Interaction volume radius: 5 \u00c5
Interaction volume height: 45 \u00c5
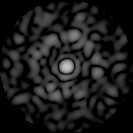
Disorder parameter: 0.8066